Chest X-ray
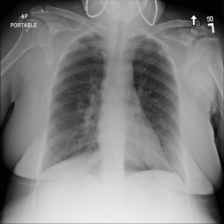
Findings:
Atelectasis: negative
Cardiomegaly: negative
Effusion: negative
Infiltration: negative
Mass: negative
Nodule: negative
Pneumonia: negative
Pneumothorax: negative
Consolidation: negative
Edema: negative
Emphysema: negative
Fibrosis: negative
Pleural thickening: negative
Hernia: negative